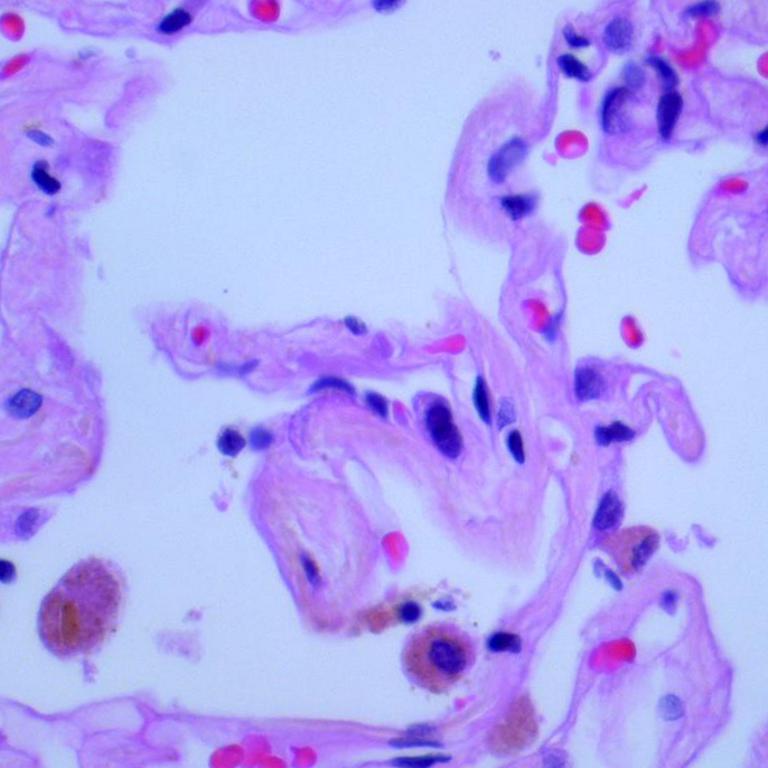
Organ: lung
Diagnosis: benign